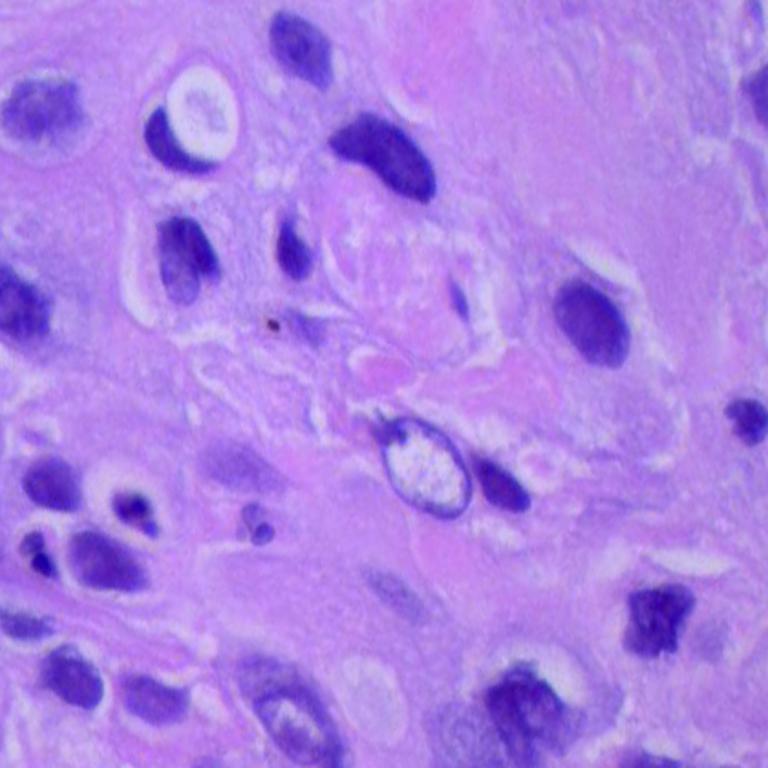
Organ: lung
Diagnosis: squamous carcinomas